Question: Looking for Animating a view like Bouncing Ball using Squash & Stretch, in cocoa using core animation...
1 - Bouncing Ball Animation

;;;;
'''
CABasicAnimation *animMoveUp = [CABasicAnimation animationWithKeyPath:@"position"];
animMoveUp.timingFunction = [CAMediaTimingFunction functionWithName:kCAMediaTimingFunctionEaseOut];
animMoveUp.fromValue = [NSValue valueWithCGPoint:_bottom];
animMoveUp.toValue = [NSValue valueWithCGPoint:_top];
CABasicAnimation *scaleAnim1 = [CABasicAnimation animationWithKeyPath:@"transform"];
scaleAnim1.toValue = [NSValue valueWithCATransform3D:CATransform3DMakeScale(2.5, 2.0, 1.0)];
scaleAnim1.toValue = [NSValue valueWithCATransform3D:CATransform3DMakeScale(2.0, 2.0, 1.0)];
CABasicAnimation *bounceAnim1 = [CABasicAnimation animationWithKeyPath:@"transform"];
bounceAnim1.fromValue = [NSValue valueWithCATransform3D:CATransform3DMakeScale(2.0, 2.0, 1.0)];
bounceAnim1.toValue = [NSValue valueWithCATransform3D:CATransform3DMakeScale(3.0, 1.0, 1.0)];
CABasicAnimation *animMoveDown = [CABasicAnimation animationWithKeyPath:@"position"];
animMoveDown.timingFunction = [CAMediaTimingFunction functionWithName:kCAMediaTimingFunctionEaseInEaseOut];
animMoveDown.fromValue = [NSValue valueWithCGPoint:_top];
animMoveDown.toValue = [NSValue valueWithCGPoint:_bottom];
CABasicAnimation *scaleAnim2 = [CABasicAnimation animationWithKeyPath:@"transform"];
scaleAnim2.fromValue = [NSValue valueWithCATransform3D:CATransform3DMakeScale(2.5, 2.0, 1.0)];
scaleAnim2.toValue = [NSValue valueWithCATransform3D:CATransform3DMakeScale(2.0, 2.0, 1.0)];
CABasicAnimation *bounceAnim2 = [CABasicAnimation animationWithKeyPath:@"transform"];
bounceAnim2.fromValue = [NSValue valueWithCATransform3D:CATransform3DMakeScale(2.0, 2.0, 1.0)];
bounceAnim2.toValue = [NSValue valueWithCATransform3D:CATransform3DMakeScale(3.0, 1.0, 1.0)];
CABasicAnimation *animMoveUp1 = [CABasicAnimation animationWithKeyPath:@"position"];
animMoveUp1.timingFunction = [CAMediaTimingFunction functionWithName:kCAMediaTimingFunctionEaseInEaseOut];
animMoveUp1.fromValue = [NSValue valueWithCGPoint:_bottom];
animMoveUp1.toValue = [NSValue valueWithCGPoint:_top];
CABasicAnimation *scaleAnim3 = [CABasicAnimation animationWithKeyPath:@"transform"];
scaleAnim3.fromValue = [NSValue valueWithCATransform3D:CATransform3DMakeScale(2.5, 2.0, 1.0)];
scaleAnim3.toValue = [NSValue valueWithCATransform3D:CATransform3DMakeScale(2.0, 2.0, 1.0)];
CABasicAnimation *bounceAnim3 = [CABasicAnimation animationWithKeyPath:@"transform"];
bounceAnim3.fromValue = [NSValue valueWithCATransform3D:CATransform3DMakeScale(2.0, 2.0, 1.0)];
bounceAnim3.toValue = [NSValue valueWithCATransform3D:CATransform3DMakeScale(3.0, 1.0, 1.0)];
CABasicAnimation *animMoveDown2 = [CABasicAnimation animationWithKeyPath:@"position"];
animMoveDown2.timingFunction = [CAMediaTimingFunction functionWithName:kCAMediaTimingFunctionEaseInEaseOut];
animMoveDown2.fromValue = [NSValue valueWithCGPoint:_top];
animMoveDown2.toValue = [NSValue valueWithCGPoint:_bottom];
CABasicAnimation *scaleAnim4 = [CABasicAnimation animationWithKeyPath:@"transform"];
scaleAnim4.fromValue = [NSValue valueWithCATransform3D:CATransform3DMakeScale(2.5, 2.0, 1.0)];
scaleAnim4.toValue = [NSValue valueWithCATransform3D:CATransform3DMakeScale(2.0, 2.0, 1.0)];
CABasicAnimation *bounceAnim4 = [CABasicAnimation animationWithKeyPath:@"transform"];
bounceAnim4.fromValue = [NSValue valueWithCATransform3D:CATransform3DMakeScale(2.0, 2.0, 1.0)];
bounceAnim4.toValue = [NSValue valueWithCATransform3D:CATransform3DMakeScale(3.0, 1.0, 1.0)];
CAAnimationGroup *animGroup = [CAAnimationGroup animation];
animGroup.animations = @[animMoveUp, scaleAnim1, bounceAnim1,
animMoveDown, scaleAnim2, bounceAnim2,
animMoveUp1, scaleAnim3, bounceAnim3,
animMoveDown2, scaleAnim4, bounceAnim4];
animGroup.duration = 2.5;
animGroup.delegate = self;
animGroup.fillMode = kCAFillModeForwards;
animGroup.removedOnCompletion = NO;
[_imgView.layer addAnimation:animGroup forKey:nil];
'''
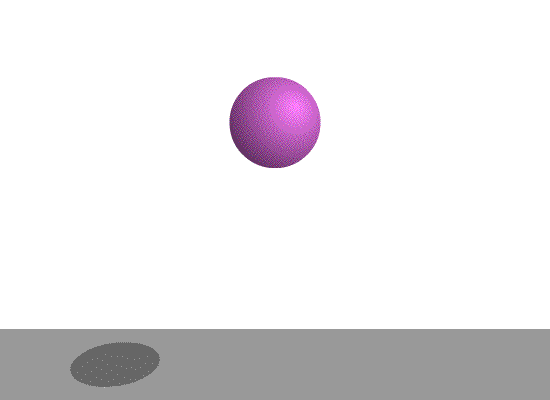
Answer:
The following code will generate the animation above:
'''
CAKeyframeAnimation *trans = [CAKeyframeAnimation animationWithKeyPath:@"transform.translation.y"];
NSArray *values = @[@(-200),@(20),@(0)];
trans.values = values;
NSArray *times = @[@(0.0),@(0.85),@(1)];
trans.keyTimes = times;
trans.timingFunction = [CAMediaTimingFunction functionWithName:kCAMediaTimingFunctionEaseIn];
trans.autoreverses = YES;
trans.duration = 1.0;
trans.repeatCount = INFINITY;
CAKeyframeAnimation *scaleXAnimation = [CAKeyframeAnimation animationWithKeyPath:@"transform.scale.x"];
NSArray *scaleXValues = @[@(0.75),@(0.75),@(1)];
scaleXAnimation.values = scaleXValues;
NSArray *scaleXtimes = @[@(0.0),@(0.85),@(1)];
scaleXAnimation.keyTimes = scaleXtimes;
scaleXAnimation.timingFunction = [CAMediaTimingFunction functionWithName:kCAMediaTimingFunctionLinear];
scaleXAnimation.autoreverses = YES;
scaleXAnimation.duration = 1.0;
scaleXAnimation.repeatCount = INFINITY;
CAKeyframeAnimation *scaleYAnimation = [CAKeyframeAnimation animationWithKeyPath:@"transform.scale.y"];
NSArray *scaleYValues = @[@(0.75),@(1),@(0.85)];
scaleYAnimation.values = scaleYValues;
NSArray *scaleYtimes = @[@(0.1),@(0.5),@(1)];
scaleYAnimation.keyTimes = scaleYtimes;
scaleYAnimation.timingFunction = [CAMediaTimingFunction functionWithName:kCAMediaTimingFunctionLinear];
scaleYAnimation.autoreverses = YES;
scaleYAnimation.duration = 1.0;
scaleYAnimation.repeatCount = INFINITY;
[_ballView.layer addAnimation:scaleXAnimation forKey:@"scaleX"];
[_ballView.layer addAnimation:scaleYAnimation forKey:@"scaleY"];
[_ballView.layer addAnimation:trans forKey:@"trans"];
'''